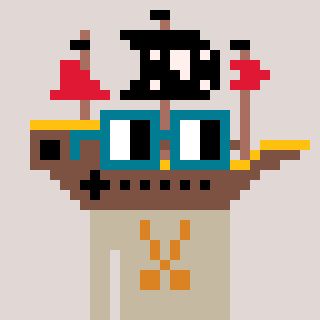
a pixel art character with square dark green glasses, a pirateship-shaped head and a bege-colored body on a warm background